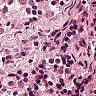
Metastatic tissue present: no